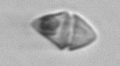
Label: Gyrodinium